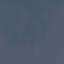
Land use / land cover: SeaLake